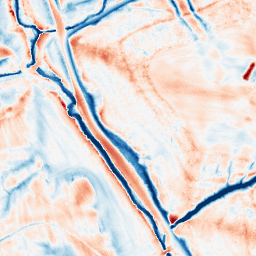
Category: edge_preserving
Decomposition family: guided
Decomposition parameters: radius: 8
eps: 0.001
Upsampling method: bicubic_16x
Upsampling parameters: scale: 16
Upsampling scale: 16